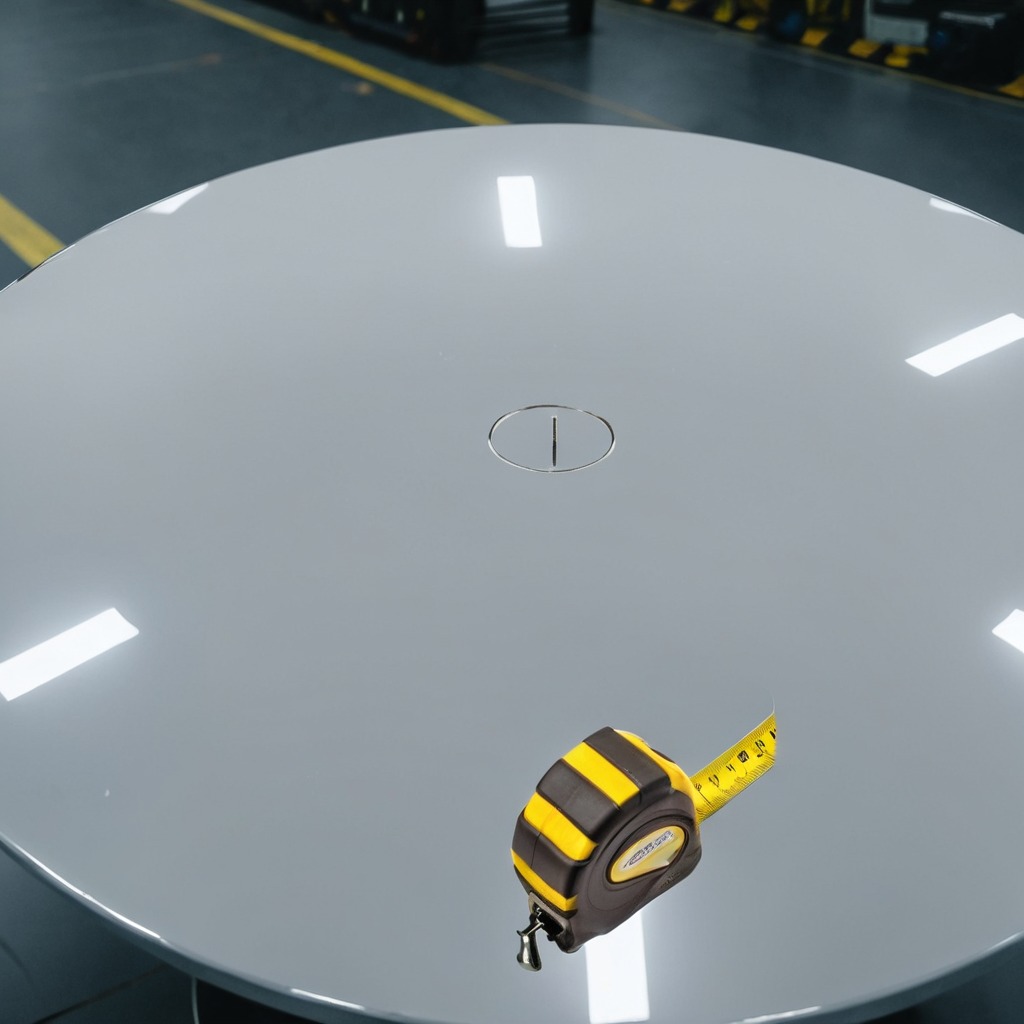
A measuring tape is lying on the table in a ship maintenance bay.